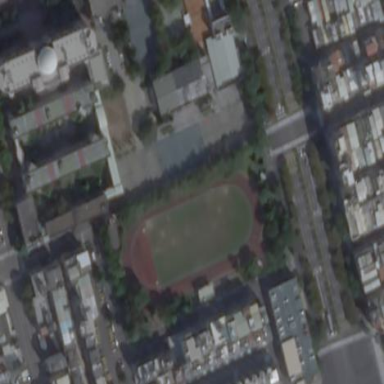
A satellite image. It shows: School with assembly point that also functions as shelter in emergency situations.